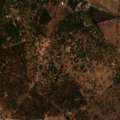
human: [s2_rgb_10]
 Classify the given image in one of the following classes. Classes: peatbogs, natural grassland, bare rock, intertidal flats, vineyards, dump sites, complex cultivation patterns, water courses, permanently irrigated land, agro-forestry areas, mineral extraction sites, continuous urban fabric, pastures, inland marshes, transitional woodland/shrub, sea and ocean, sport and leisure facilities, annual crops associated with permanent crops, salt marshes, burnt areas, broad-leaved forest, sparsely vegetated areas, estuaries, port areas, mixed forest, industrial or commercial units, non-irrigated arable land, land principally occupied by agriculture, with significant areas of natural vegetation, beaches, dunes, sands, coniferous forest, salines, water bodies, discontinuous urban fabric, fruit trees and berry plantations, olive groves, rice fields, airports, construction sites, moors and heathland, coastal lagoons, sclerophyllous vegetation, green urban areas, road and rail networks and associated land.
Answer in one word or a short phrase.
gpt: non-irrigated arable land, complex cultivation patterns, agro-forestry areas, broad-leaved forest, coniferous forest, mixed forest